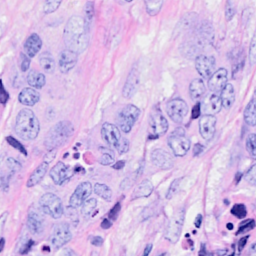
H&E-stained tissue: Breast